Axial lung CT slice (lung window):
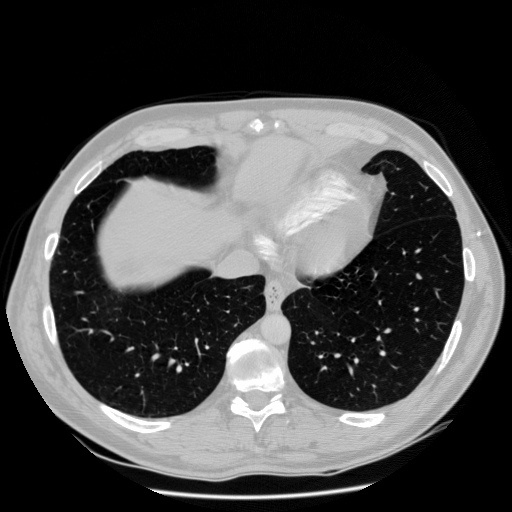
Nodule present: no